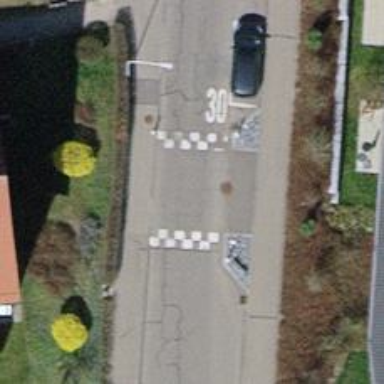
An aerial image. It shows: Traffic calming cushion.